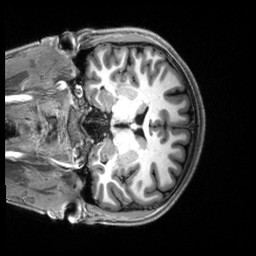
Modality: T1w
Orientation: coronal
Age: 19
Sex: female
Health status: healthy
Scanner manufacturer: siemens
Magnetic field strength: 3 T
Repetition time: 2.5 s
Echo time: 0.00222 s